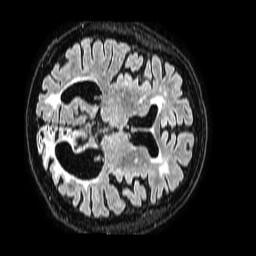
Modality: FLAIR
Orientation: axial
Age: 76
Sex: male
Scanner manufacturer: philips
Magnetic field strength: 1.5 T
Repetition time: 4.8 s
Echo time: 0.3 s